Question: What is the result of this measurement?
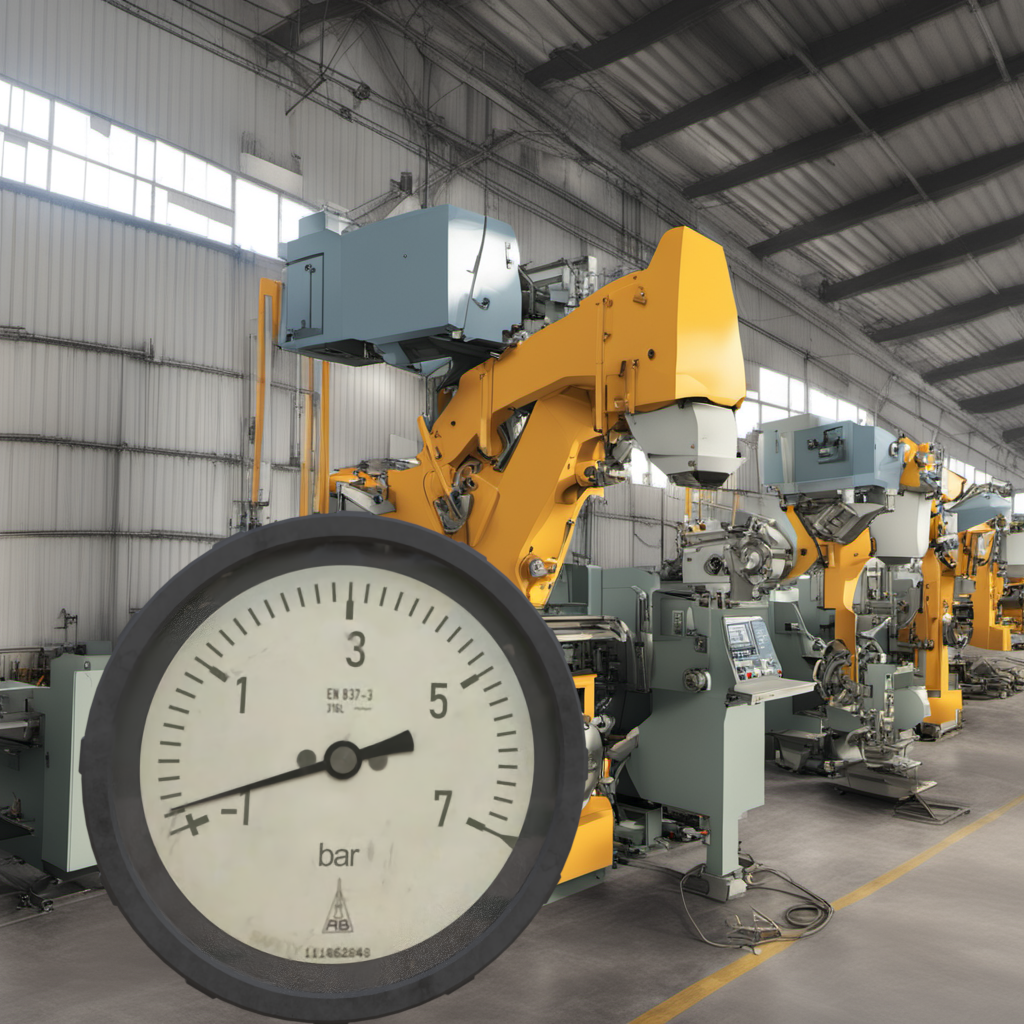
Answer: The result is -0.7
Question: What is the reading range of the measurement in the image?
Answer: The range is from -1 to 7
Question: What is the minimum and maximum reading range of the measurement in the image?
Answer: The minimum value is -1 and the maximum value is 7